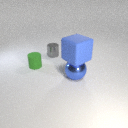
large blue metal sphere to the right of small green rubber cylinder